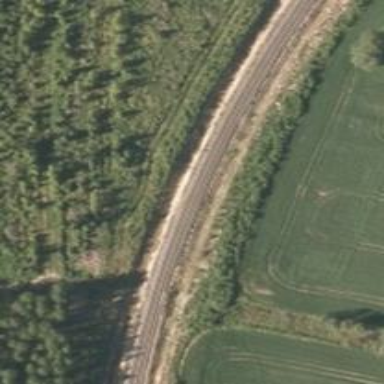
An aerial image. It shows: Rail track of class B1.